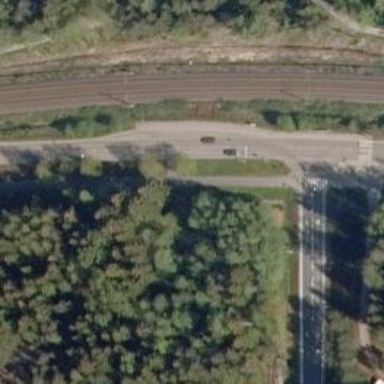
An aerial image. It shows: Cycleway.